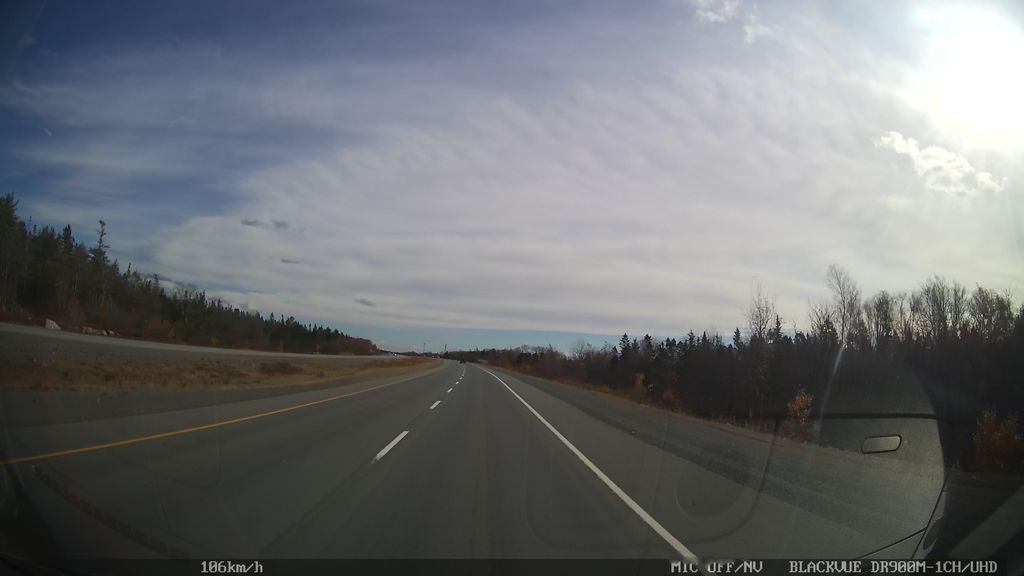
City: halifax